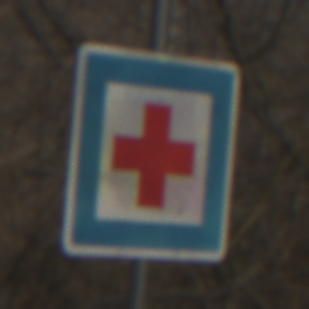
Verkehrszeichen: ErsteHilfe
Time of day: MorningAfternoon
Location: Outdoor (Nature)
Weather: Clear
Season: Winter
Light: Natural